Interaction volume radius: 5 \u00c5
Interaction volume height: 25 \u00c5
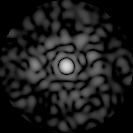
Disorder parameter: 0.8362